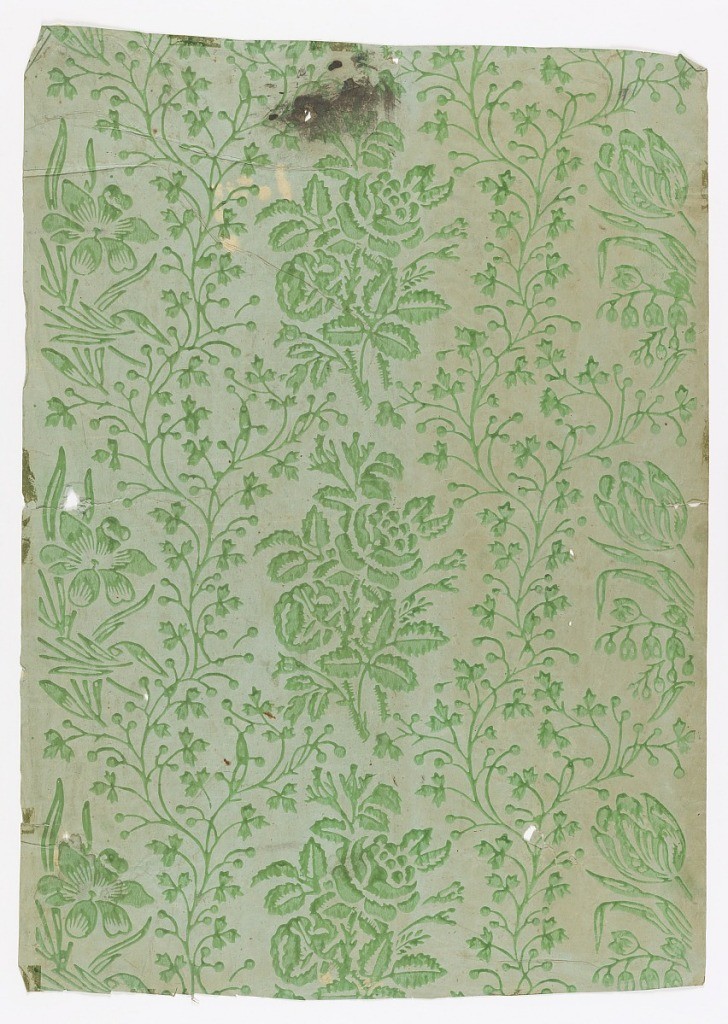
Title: Sidewall
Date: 1880–1900
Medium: Machine-printed on ingrain paper
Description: Green flowers and vines. Printed on green ingrain paper.